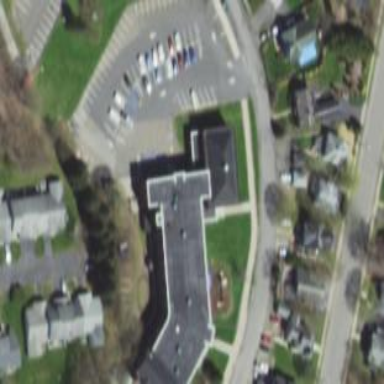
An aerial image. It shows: College building.